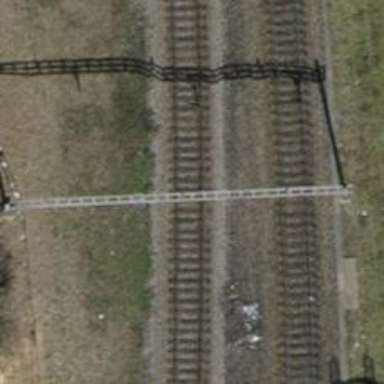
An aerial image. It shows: Single railway track with electrification through contact line.